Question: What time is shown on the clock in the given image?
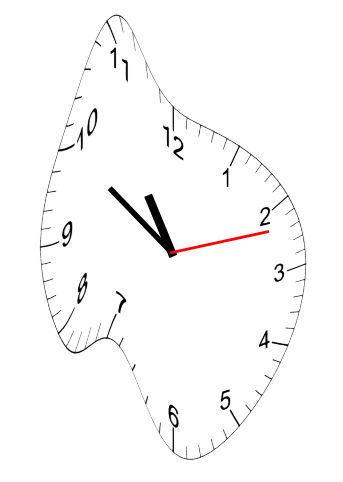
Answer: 10:50:12